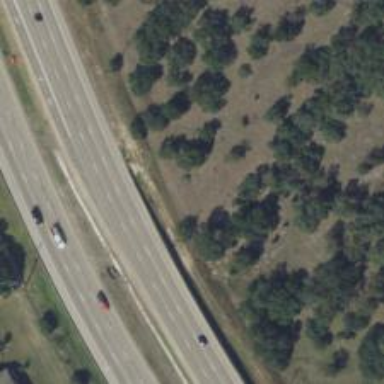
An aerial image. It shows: Expressway with asphalt surface and classified as primary highway.